【题型】选择题　【知识点】解析几何　【难度】easy
已知圆$A:(x+3)^2+y^2=4$，$B(3,0)$，点$P$在圆$A$上运动，设线段$PB$的垂直平分线和直线$PA$的交点为$Q$，则$Q$点的轨迹方程为 (\quad)

\noindent A．$x^2-\dfrac{y^2}{8}=1(x\geq1)$ \quad\quad B．$x^2-\dfrac{y^2}{8}=1$ \quad\quad C．$x^2-\dfrac{y^2}{6}=1\ (x\geq1)$ \quad\quad D．$x^2-\dfrac{y^2}{6}=1$

【解答】
\noindent \textbf{【答案】}B

\noindent \textbf{【分析】}根据垂直平分线的性质，可得$||QA|-|QP||=||QA|-|QB||=|AP|=2<6=|AB|$，结合双曲线的定义，可得$a$，$c$的值，根据$a$，$b$，$c$的关系，即可求得答案.

\noindent \textbf{【详解】}因为圆心$A(-3,0)$，$B(3,0)$，所以$|AB|=6$，

\noindent 因为线段$PB$的垂直平分线和直线$PA$的交点为$Q$，

\noindent 所以$|QP|=|QB|$，

\noindent 所以$||QA|-|QP||=||QA|-|QB||=|AP|=2<6=|AB|$，

\noindent 所以$Q$点轨迹为双曲线，且$2a=2$，$2c=6$，

\noindent 所以$b^2=c^2-a^2=8$，则$Q$点的轨迹方程为$x^2-\dfrac{y^2}{8}=1$.

\noindent 故选：B
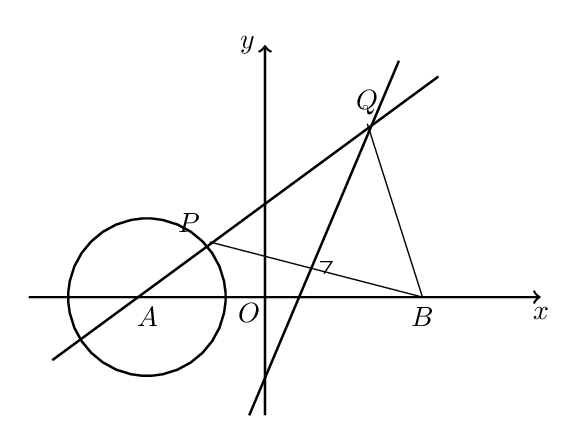